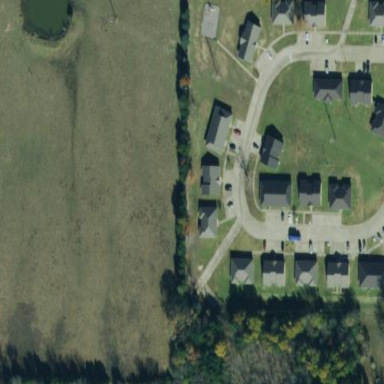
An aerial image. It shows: Residential road with separate sidewalks on both sides.